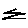
Label: zigzag